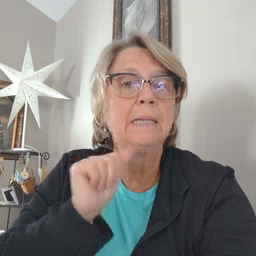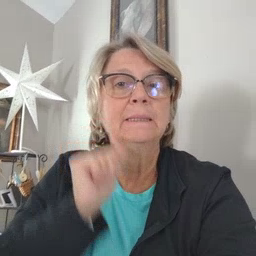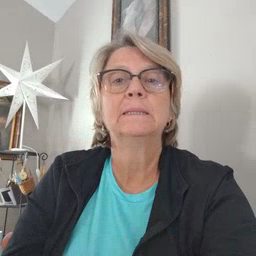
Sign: aunt